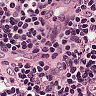
Metastatic tissue present: no